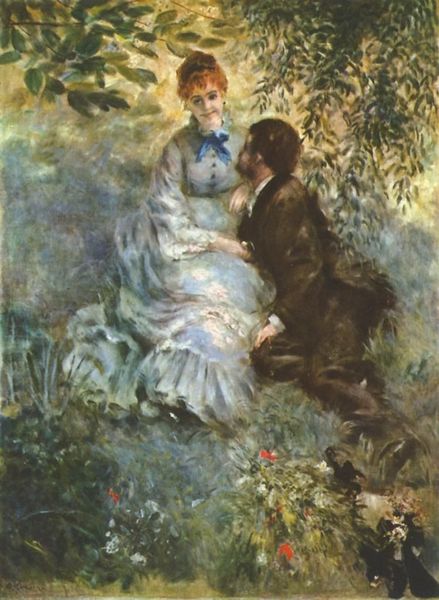
Titel: Liebespaar
Künstler: Pierre Auguste Renoir
Standort: Praha
Institution: Národní galerie v Praze
Schlagwörter: baum, blau, blätter, gemälde, hand, kopf, laub, mann, schatten, weiß, bäume, cezanne, grün, impressionismus, landschaft, mädchen, sitzen, äste, auguste renoir, blume, blumen, braun, degas, finger, frankreich, frau, frisur, haar, hell, kleid, licht, orange, reden, renoir, schwarz, blüte, blüten, dame, gras, park, rasen, rot, tuch, wiese, malerei, schleife, anzug, bart, hemd, hose, falten, kragen, bildnis, herr, hände, portrait, halme, zweige, sonne, haare, paar, blatt, knopf, wald, garten, lächeln, sommer, liebe, liegen, schuhe, sonnenlicht, farbe, violett, idylle, picknick, sprechen, monet, glanz, halstuch, manet, rodin, knöpfe, masche, freude, strauß, spaziergang, auguste, bürgertum, flirt, liebespaar, rote haare, verliebt, romantisch, lichtflecken, stelldichein, atmosphäre, antrag, berührung, flirten, tete a tete, rendezvous, galante szene, rüschenkleid, pierre auguste, spazierganz